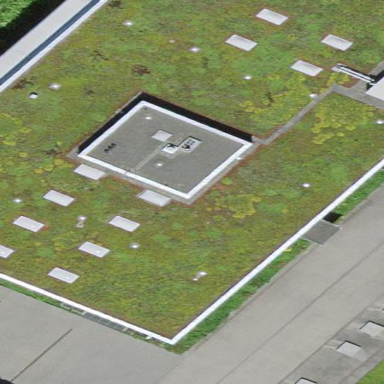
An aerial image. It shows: Building with flat grass-covered roof.